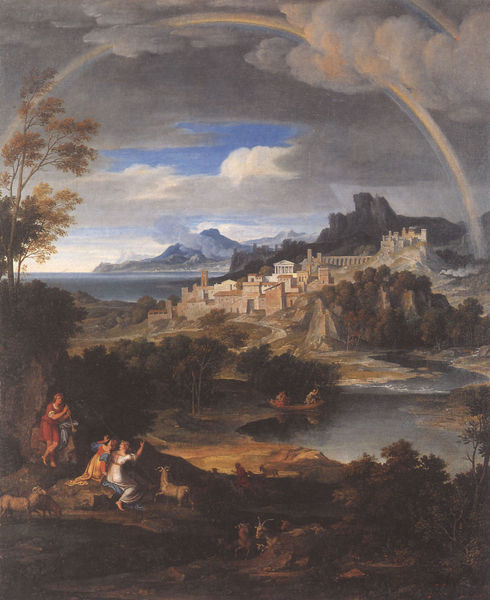
Titel: Heroische Landschaft mit Regenbogen
Künstler: Joseph Anton Koch
Institution: Privatsammlung
Schlagwörter: baum, berg, mann, meer, wasser, wolken, bäume, see, frau, tier, bild, kind, boot, düster, ort, farbe, flöte, reh, hirten, schäfer, akropolis, regenbogen, stast, fläte, regenbigen